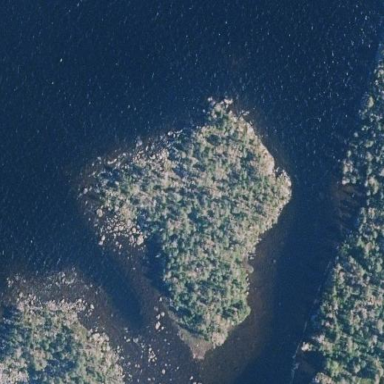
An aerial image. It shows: Islet.